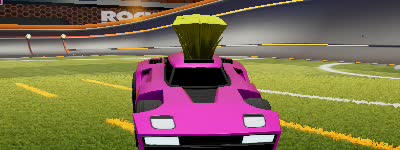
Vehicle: breakout